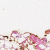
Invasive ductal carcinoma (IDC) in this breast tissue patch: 0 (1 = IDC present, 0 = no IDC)